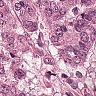
Metastatic tissue present: yes